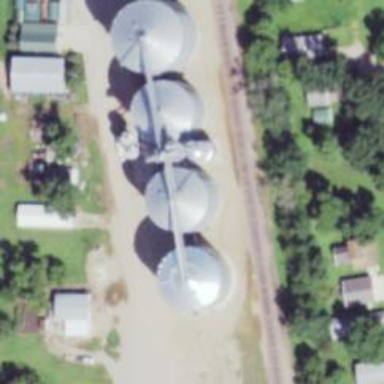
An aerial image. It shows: Silo.